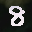
Label: 8